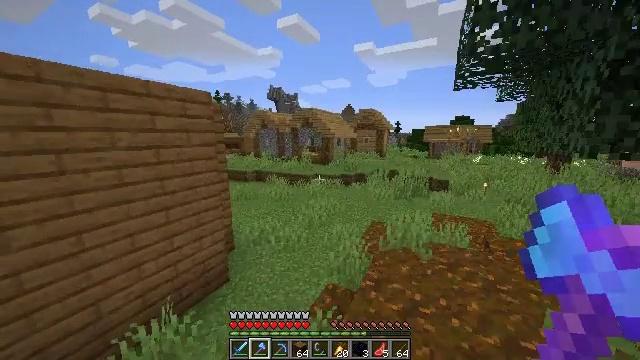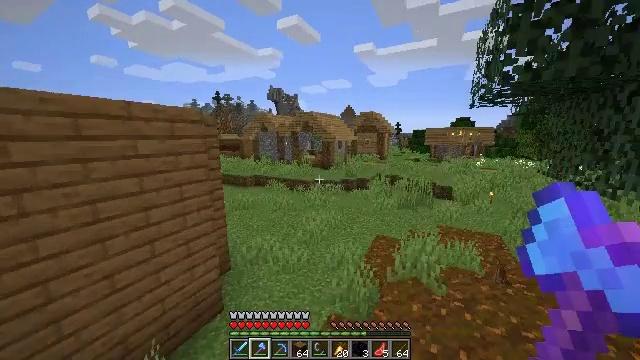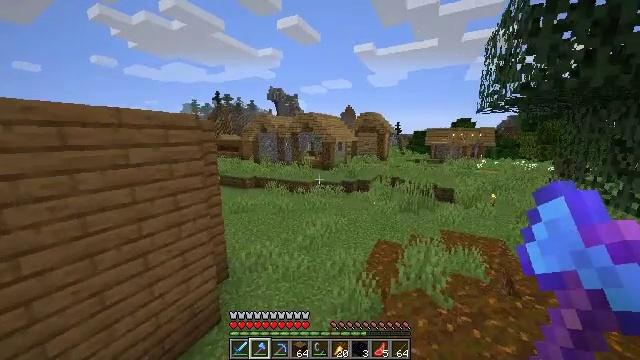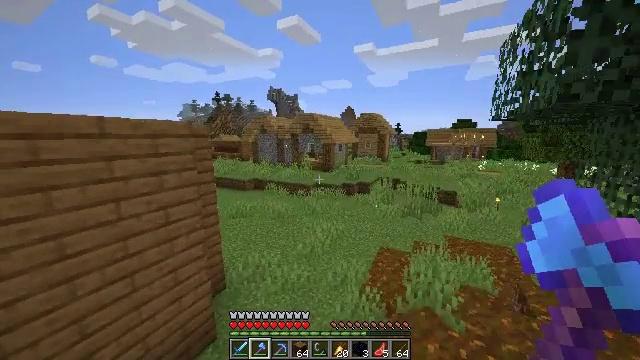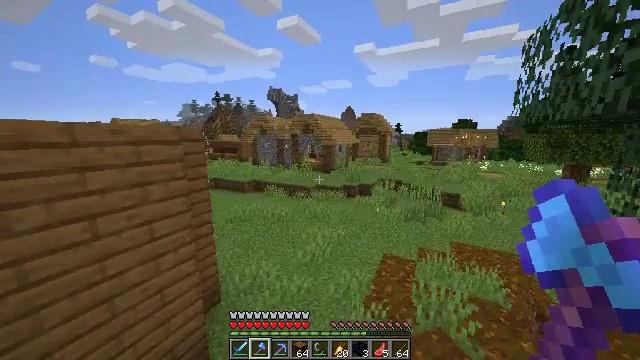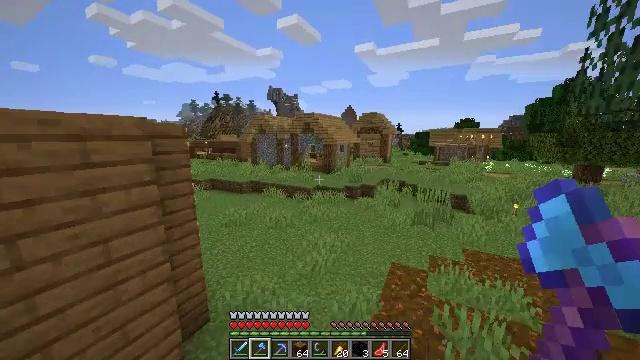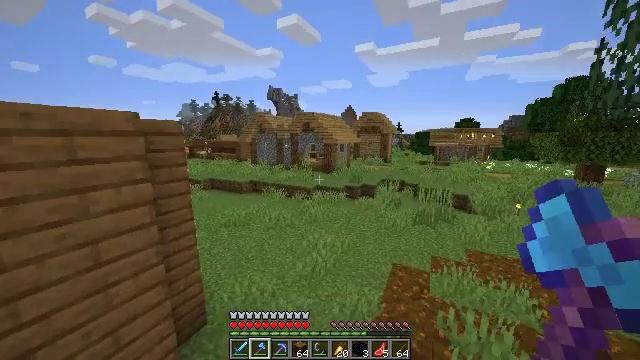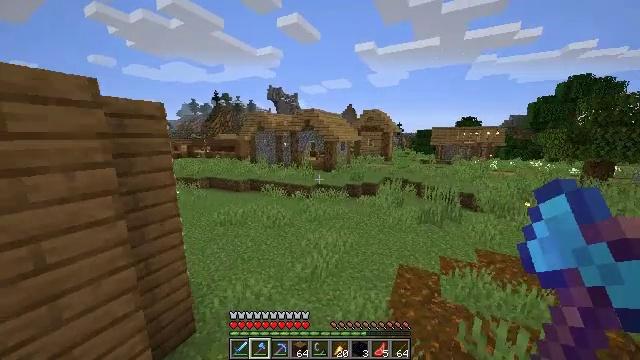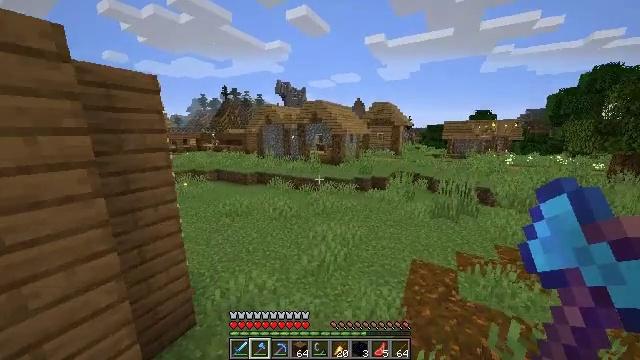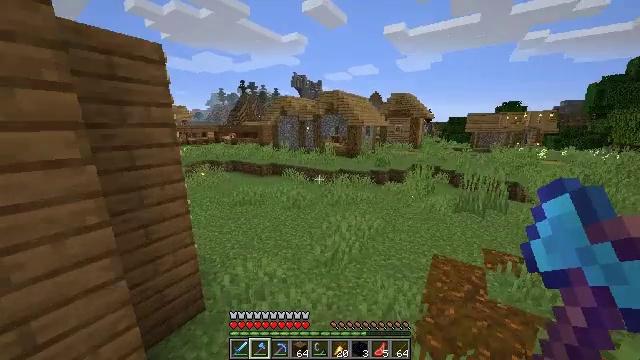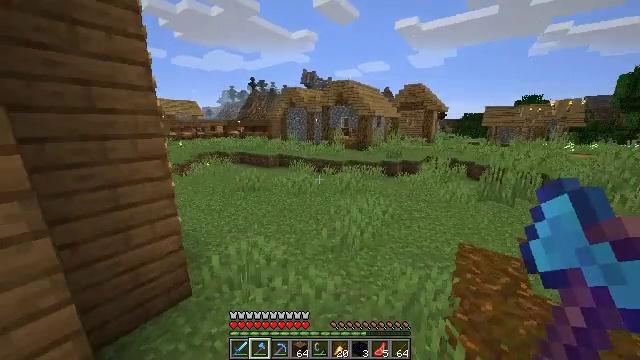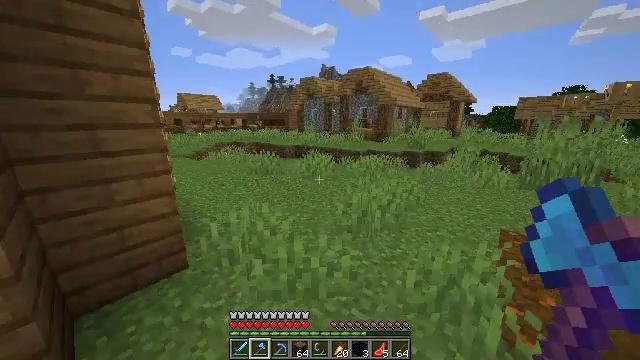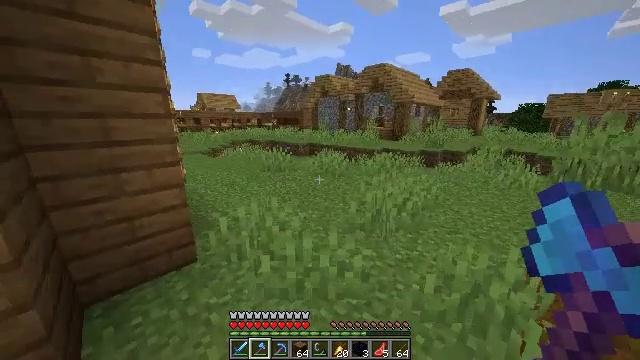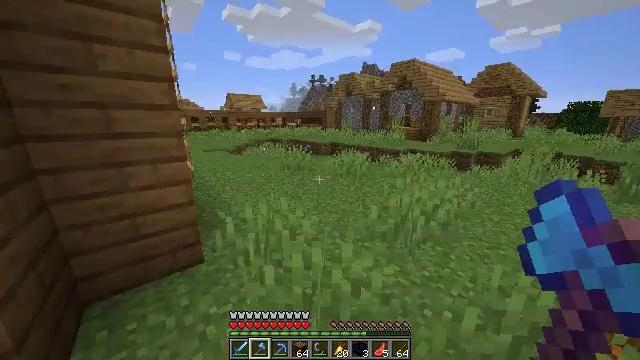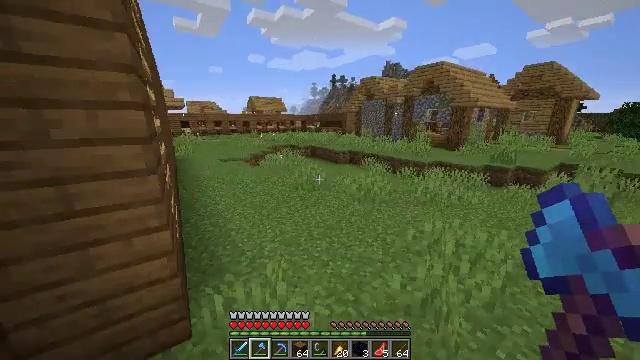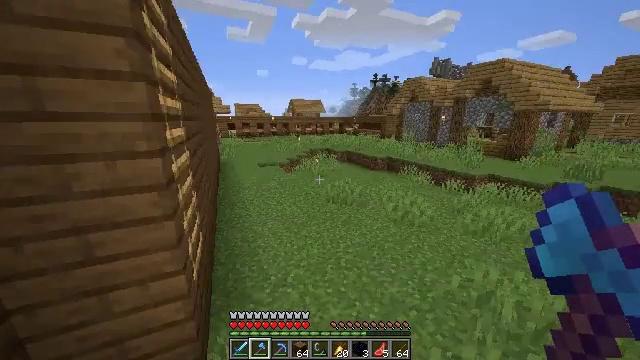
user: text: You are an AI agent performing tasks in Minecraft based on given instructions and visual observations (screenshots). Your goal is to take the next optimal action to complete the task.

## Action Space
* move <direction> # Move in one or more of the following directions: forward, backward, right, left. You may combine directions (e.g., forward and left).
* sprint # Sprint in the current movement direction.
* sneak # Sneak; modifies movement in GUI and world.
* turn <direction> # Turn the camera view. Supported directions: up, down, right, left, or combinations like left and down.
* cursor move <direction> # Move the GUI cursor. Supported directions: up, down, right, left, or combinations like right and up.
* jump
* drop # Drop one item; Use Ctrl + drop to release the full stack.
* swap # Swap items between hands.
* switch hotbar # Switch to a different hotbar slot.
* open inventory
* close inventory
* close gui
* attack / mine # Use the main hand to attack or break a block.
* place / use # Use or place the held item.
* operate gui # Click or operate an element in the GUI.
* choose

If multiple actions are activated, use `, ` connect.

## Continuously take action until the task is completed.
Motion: motion action
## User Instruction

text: Open a crafting table and craft a cauldron.
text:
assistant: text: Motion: move forward, sprint, jump
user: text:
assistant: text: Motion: move forward, sprint, jump
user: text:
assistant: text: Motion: move forward, sprint, jump
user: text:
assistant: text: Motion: move forward, sprint, jump
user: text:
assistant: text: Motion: move forward, sprint, jump
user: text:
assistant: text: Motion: move forward, sprint, jump
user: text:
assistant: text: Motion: move forward, sprint, jump
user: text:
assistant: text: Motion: move forward, sprint, turn left and down, jump
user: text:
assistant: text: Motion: move forward, sprint, turn left and down, jump
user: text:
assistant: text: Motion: move forward, sprint, turn left, jump
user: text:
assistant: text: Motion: move forward, sprint, turn left, jump
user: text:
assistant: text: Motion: move forward, sprint, turn left, jump
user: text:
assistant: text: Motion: move forward, sprint, turn left, jump
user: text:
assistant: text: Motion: move forward, sprint, turn left, jump
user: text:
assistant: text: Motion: move forward, sprint, turn left, jump
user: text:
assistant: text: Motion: move forward, sprint, turn left, jump
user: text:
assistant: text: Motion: move forward, sprint, turn left, jump
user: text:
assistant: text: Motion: move forward, sprint, turn left, jump
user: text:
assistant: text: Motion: move forward and move right, sprint, turn left
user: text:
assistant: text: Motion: move forward and move right, sprint, turn left
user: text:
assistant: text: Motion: move forward and move right, sprint, turn left and up
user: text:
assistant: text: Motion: move forward and move right, sprint, turn left and up
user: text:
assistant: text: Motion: move forward, sprint, turn left and up
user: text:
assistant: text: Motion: move forward and move left, sprint, turn left and up
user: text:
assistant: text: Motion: move forward and move left, sprint, turn left and up
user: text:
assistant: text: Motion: move forward and move left, sprint, turn left
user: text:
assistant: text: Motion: move forward and move left, sprint
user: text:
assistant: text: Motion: move forward and move left, sprint
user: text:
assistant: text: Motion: move forward, turn right
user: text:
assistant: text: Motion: move forward, turn right